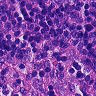
Metastatic tissue present: no